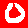
Digit: 0